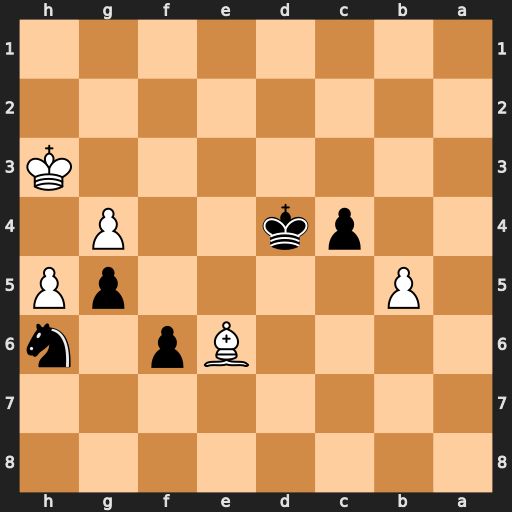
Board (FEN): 8/8/4Bp1n/1P4pP/2pk2P1/7K/8/8
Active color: b
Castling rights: -
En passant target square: -
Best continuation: c3 b6 c2 b7 c1=Q